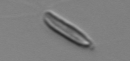
Label: Chrysochromulina